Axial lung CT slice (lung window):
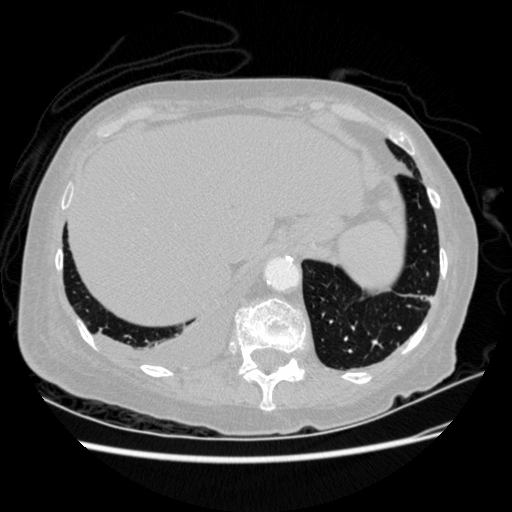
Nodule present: no